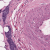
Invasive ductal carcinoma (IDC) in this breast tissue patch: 0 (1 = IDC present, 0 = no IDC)